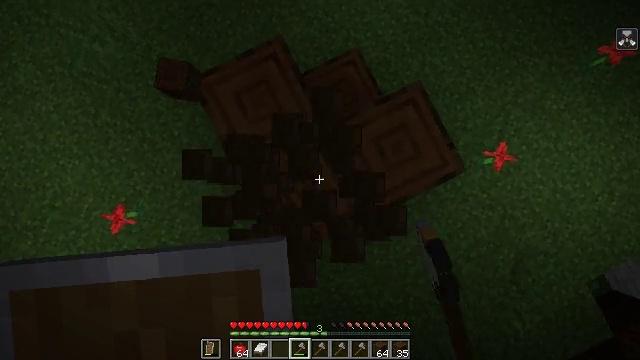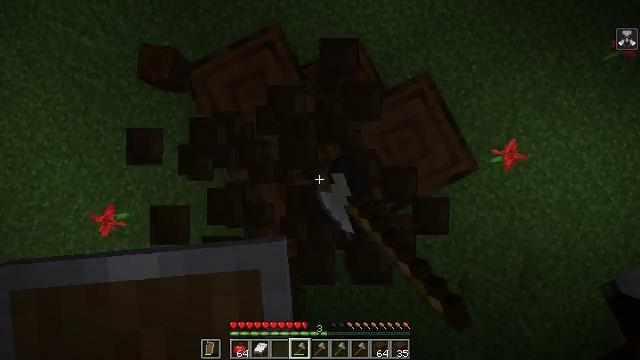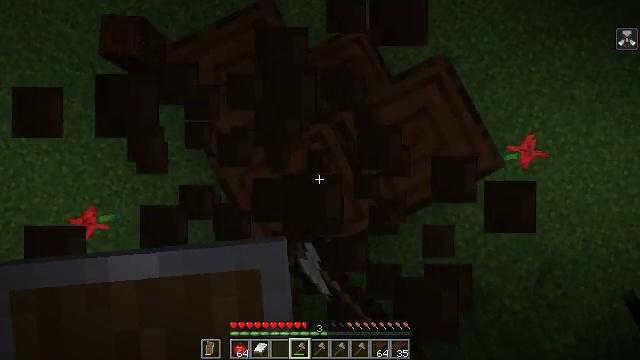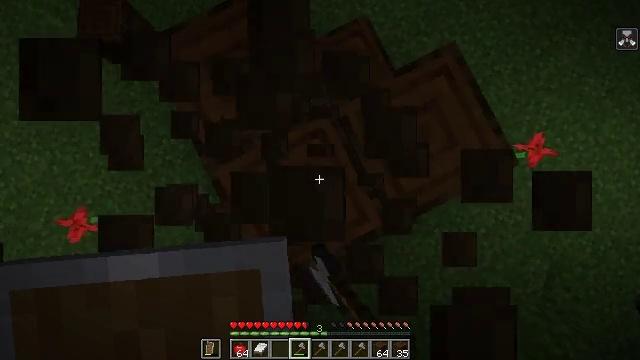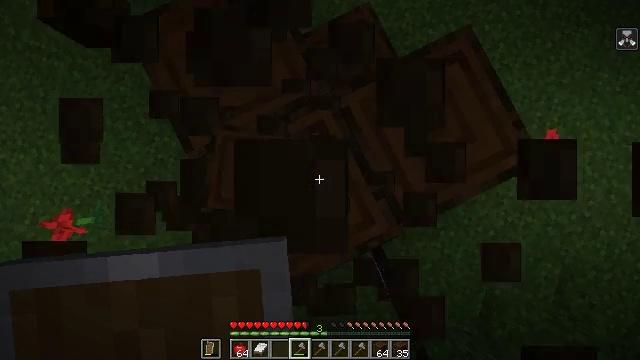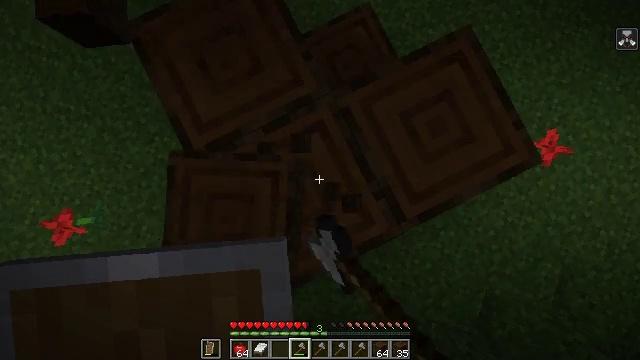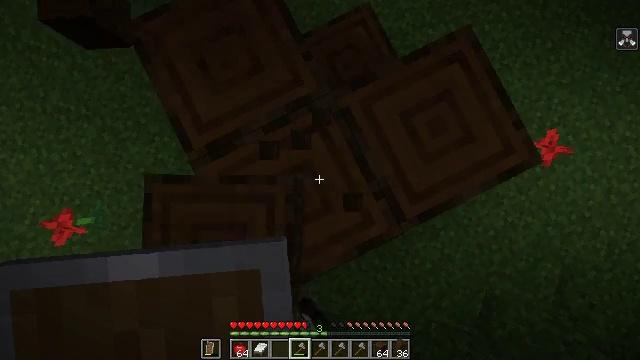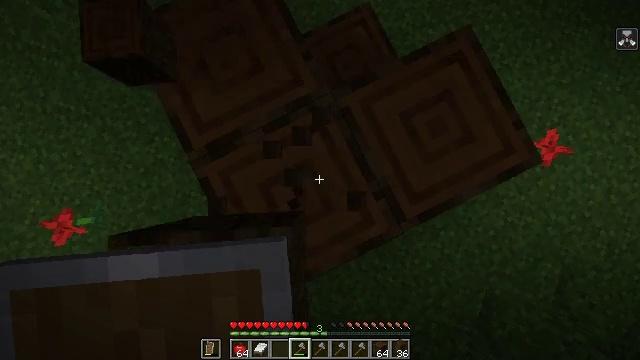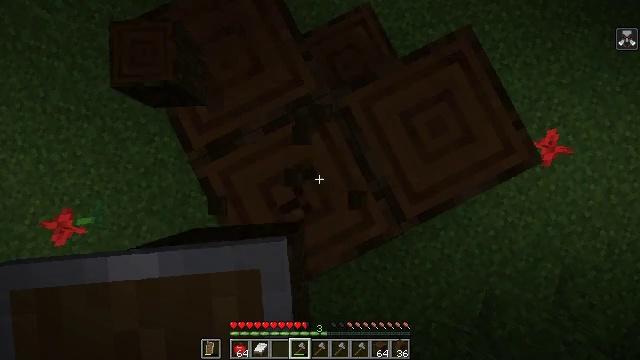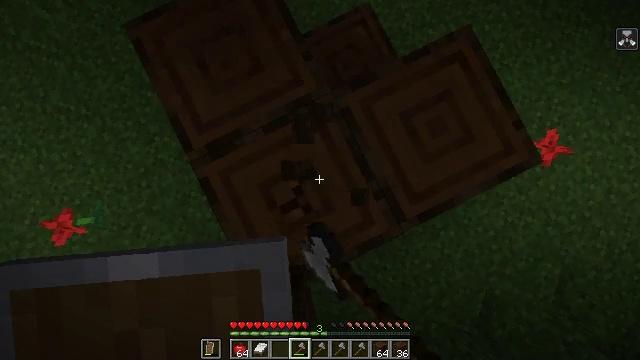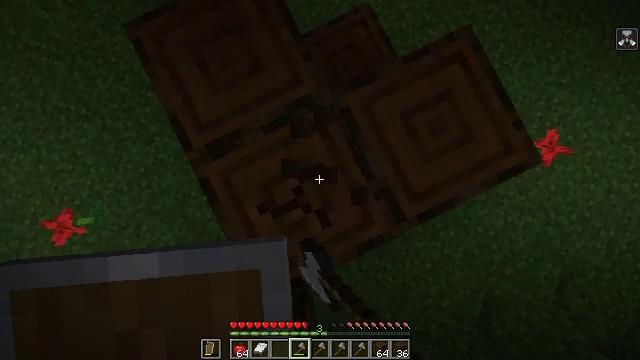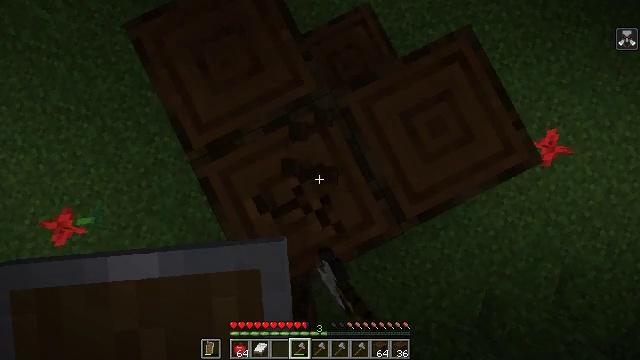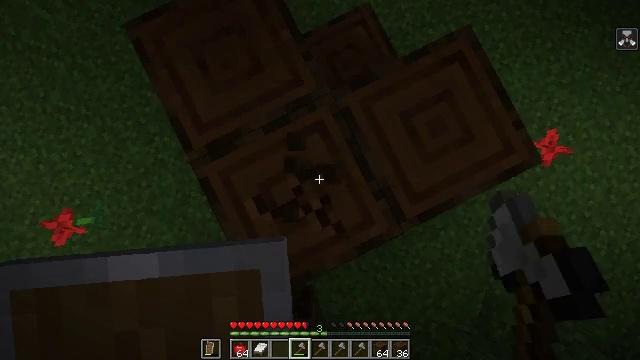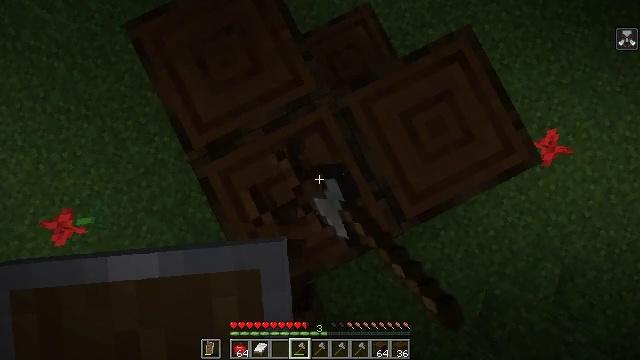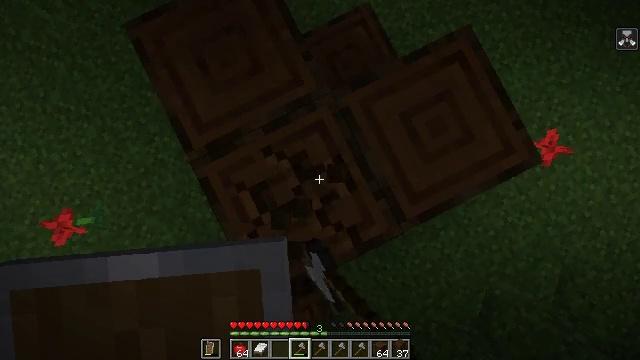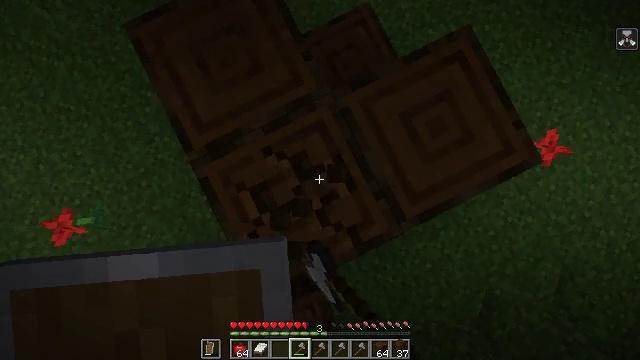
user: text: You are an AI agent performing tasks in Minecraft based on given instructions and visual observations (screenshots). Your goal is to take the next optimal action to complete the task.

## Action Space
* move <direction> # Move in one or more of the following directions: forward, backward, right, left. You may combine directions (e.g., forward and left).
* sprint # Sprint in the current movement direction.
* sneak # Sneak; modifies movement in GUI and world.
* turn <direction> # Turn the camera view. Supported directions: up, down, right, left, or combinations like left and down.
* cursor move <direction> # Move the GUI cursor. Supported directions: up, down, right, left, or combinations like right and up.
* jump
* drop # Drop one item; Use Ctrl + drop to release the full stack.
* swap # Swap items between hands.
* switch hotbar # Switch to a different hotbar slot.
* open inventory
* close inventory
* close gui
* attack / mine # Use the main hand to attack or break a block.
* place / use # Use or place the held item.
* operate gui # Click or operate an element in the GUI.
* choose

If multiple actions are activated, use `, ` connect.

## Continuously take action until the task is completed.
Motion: motion action
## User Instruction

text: Chop down the dark oak log.
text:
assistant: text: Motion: attack / mine
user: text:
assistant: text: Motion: attack / mine
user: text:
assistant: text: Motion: attack / mine
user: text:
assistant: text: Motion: attack / mine
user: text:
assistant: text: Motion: attack / mine
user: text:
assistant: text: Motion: attack / mine
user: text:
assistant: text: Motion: attack / mine
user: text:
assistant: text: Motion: attack / mine
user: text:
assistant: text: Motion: attack / mine
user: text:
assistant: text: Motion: attack / mine
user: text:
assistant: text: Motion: attack / mine
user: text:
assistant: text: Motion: attack / mine
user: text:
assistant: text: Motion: attack / mine
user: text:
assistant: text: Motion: attack / mine
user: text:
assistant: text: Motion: attack / mine
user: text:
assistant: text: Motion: attack / mine
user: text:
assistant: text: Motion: attack / mine
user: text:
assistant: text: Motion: attack / mine
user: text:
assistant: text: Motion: attack / mine
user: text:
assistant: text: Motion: attack / mine
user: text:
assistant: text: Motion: attack / mine
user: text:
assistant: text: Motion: attack / mine
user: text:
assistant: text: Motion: turn right and up, attack / mine
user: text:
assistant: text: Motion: turn right and up, attack / mine
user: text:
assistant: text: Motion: turn right and up, attack / mine
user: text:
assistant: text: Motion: turn right and up, attack / mine
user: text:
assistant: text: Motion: turn right and up, attack / mine
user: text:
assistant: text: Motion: turn right and up, attack / mine
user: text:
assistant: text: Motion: turn right and up, attack / mine
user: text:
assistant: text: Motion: turn right and up, attack / mine